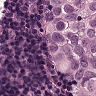
Metastatic tissue present: yes